Question: How can we add dynamic aui form elements in liferay by using script or aui:script ?? If that is not possible, is there any alternate solution.
I have an aui form which has two sections. On clicking of a button, I want to add new sections to the form dynamically through javascript. I tried using document.createElement(), but by using that, we will be able to create only HTML dom elements. I want to create aui elements like aui:input, aui:select, etc
This is how my form is structured:

---
Assume that I have a button in second section. When I click that, I want to add one more aui:fieldset element to the aui:form as a child.
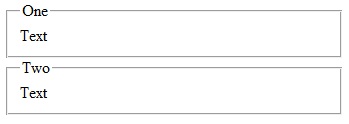
Answer: > we will be able to create only HTML dom elements. I want to create aui elements like aui:input, aui:select, etc
Kindly understand 'aui:input', 'aui:select' etc are JSP tags meaning they are server-side and are ultimately rendered into HTML elements by the container and that is what you see in the browser. Its just that those elements are rendered with some '<div>'s & '<span>'s (which are HTML elements!) and have their own css-class.
So on a click of a button if you want to a create another form element than you have to use either 'document.createElement' or 'document.innerHTML'. Javascript has nothing to do with server side so it can't generate or render 'aui' tags, but you can create HTML elements and add to the form similar in style to the 'aui' tags.
Here are some basic tutorials to get you started with Alloy UI javascript:
1. Working with Elements and Events, you can scroll down to Manipulating elements heading.
2. Alloy UI - working with Nodes
3. Alloy UI Form builder, only works with Liferay 6.2.
Adding Addresses and Phonenumbers in Users and Organizations module ( - - - - ), you can check the following JSPs:
1. /portal-web/docroot/html/portlet/users_admin/common/addresses.jsp
2. /portal-web/docroot/html/portlet/users_admin/common/phone_numbers.jsp
---
1. Tutorial on Liferay Auto-fields.
2. Source code of the tutorial.
---
A Short tutorial on auto-fields inspired by LiferaySavvy Link above :-)
The explanation is given as code comments.
1. Javascript code to create dynamic fields: <aui:script use="liferay-auto-fields">
new Liferay.AutoFields(
{
contentBox: '#phone-fields', // this is the container within which the fields would be added dynamically
fieldIndexes: '<portlet:namespace />phonesIndexes' // this is the field which will store the values of the
}
).render();
</aui:script>
2. JSP or HTML code to work with the javascript: <aui:form action="<%=editArticleActionURL%>" method="post" name="LiferayAutoFieldForm">
<div id="phone-fields">
<div class="lfr-form-row lfr-form-row-inline">
<div class="row-fields">
<!--
Notice the zero at the end of the name & id of the input element "phoneNumber0".
When you add dynamic fields this would be incremented.
-->
<aui:input fieldParam='phoneNumber0' id='phoneNumber0' name="phoneNumber0" label="Phone Number" />
<aui:select id="phoneTypeId0" name="phoneTypeId0" label="Type">
<aui:option value="11006" label="Business"></aui:option>
<aui:option value="11007" label="Business Fax"></aui:option>
<aui:option value="11008" label="Mobile Phone"></aui:option>
<aui:option value="11009" label="Other"></aui:option>
<aui:option value="11011" label="Personal"></aui:option>
</aui:select>
</div>
</div>
</div>
.... <!-- other input fields and submit buttons etc -->
</aui:form>
3. Code for fetching the dynamic element's values in our controller: String phonesIndexesString = actionRequest.getParameter("phonesIndexes"); // do you remember: fieldIndexes: '<portlet:namespace />phonesIndexes'? :-)
int[] phonesIndexes = StringUtil.split(phonesIndexesString, 0);
for (int phonesIndex : phonesIndexes) {
String number = ParamUtil.getString(actionRequest, "phoneNumber" + phonesIndex);
int typeId = ParamUtil.getInteger(actionRequest, "phoneTypeId" + phonesIndex);
}
Hope this helps.